Interaction volume radius: 5 \u00c5
Interaction volume height: 25 \u00c5
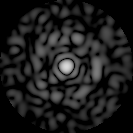
Disorder parameter: 0.848